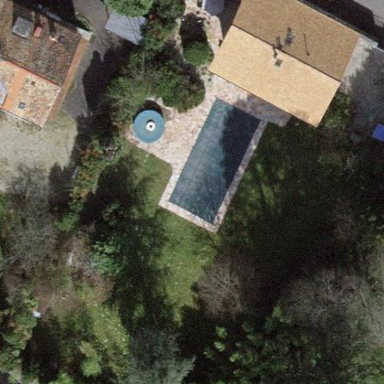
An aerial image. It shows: Garden surrounded by fence.